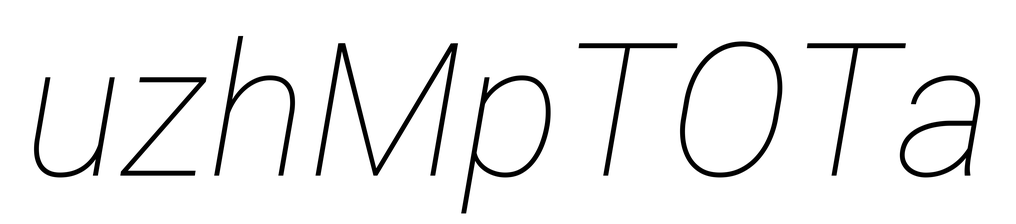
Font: Roboto-Italic_Thin_Italic